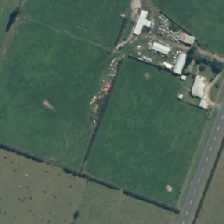
Land cover: shortrotation_cropland